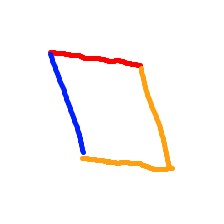
Shape: parallelogram